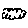
Label: cloud